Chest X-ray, AP view. Patient: 67 years old, sex M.
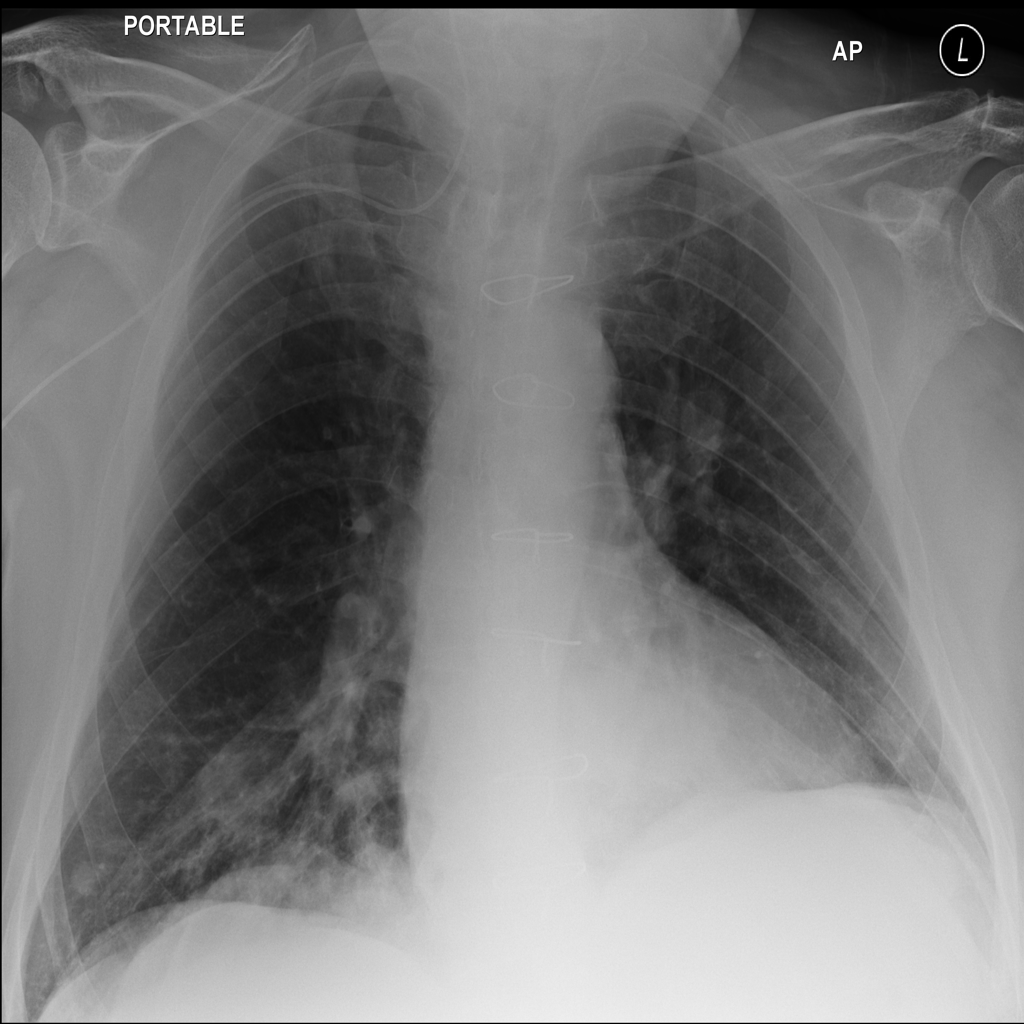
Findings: Infiltration, Nodule